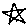
Label: star